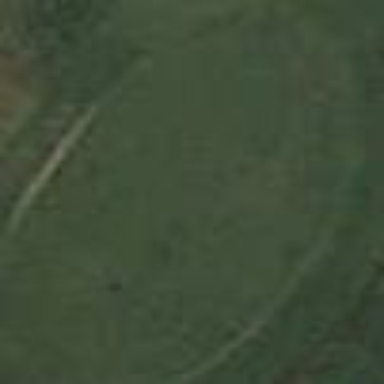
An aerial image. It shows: Golf green.